Interaction volume radius: 5 \u00c5
Interaction volume height: 15 \u00c5
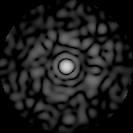
Disorder parameter: 0.8595